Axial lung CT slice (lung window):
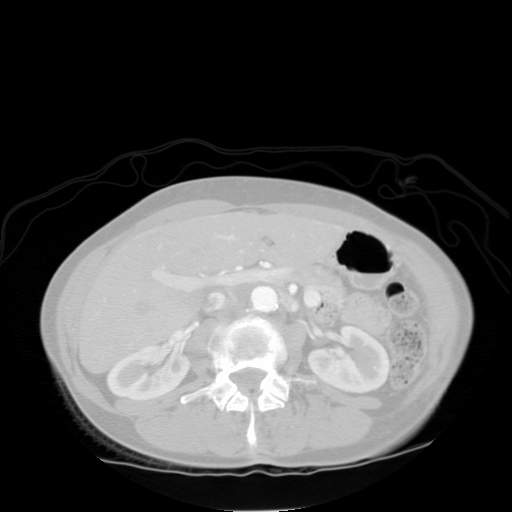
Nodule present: no